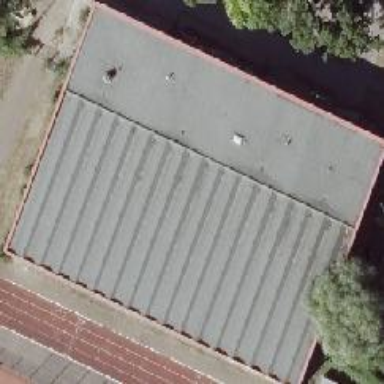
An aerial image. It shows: Flat-roofed sports hall designed for multi-sport activities.